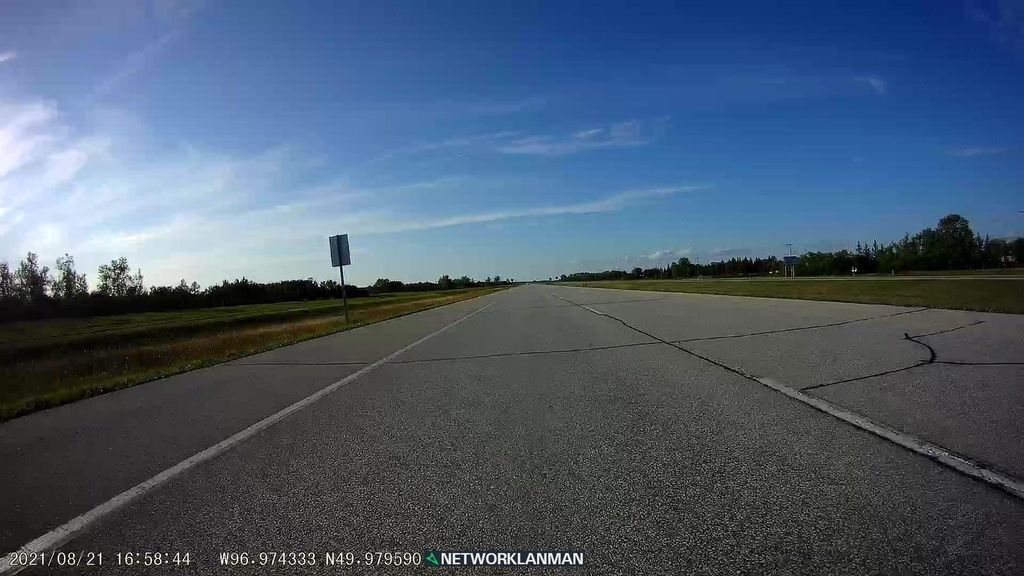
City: winnipeg